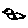
Label: bird